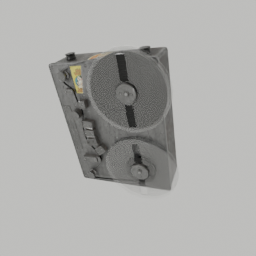
Label: electronics